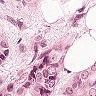
Metastatic tissue present: yes